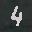
Label: 4